Question: How can I create such subchapters for Google on my website:

Is this HTML or something server specific?
And how to make this on my own homepage?
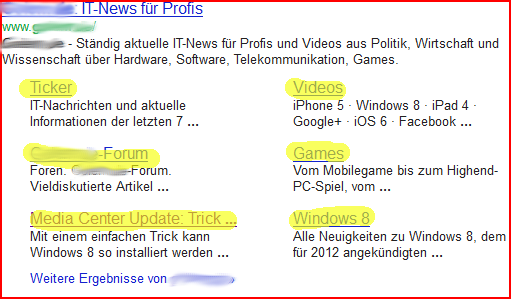
Answer: They're called Sitelinks, and you don't. <URL> - typically, only on high-traffic sites.
Via the Google Webmaster Tools, you can certain pages from showing up in these suggestions, but you can't enable/add any.